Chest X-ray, PA view. Patient: 51 years old, sex F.
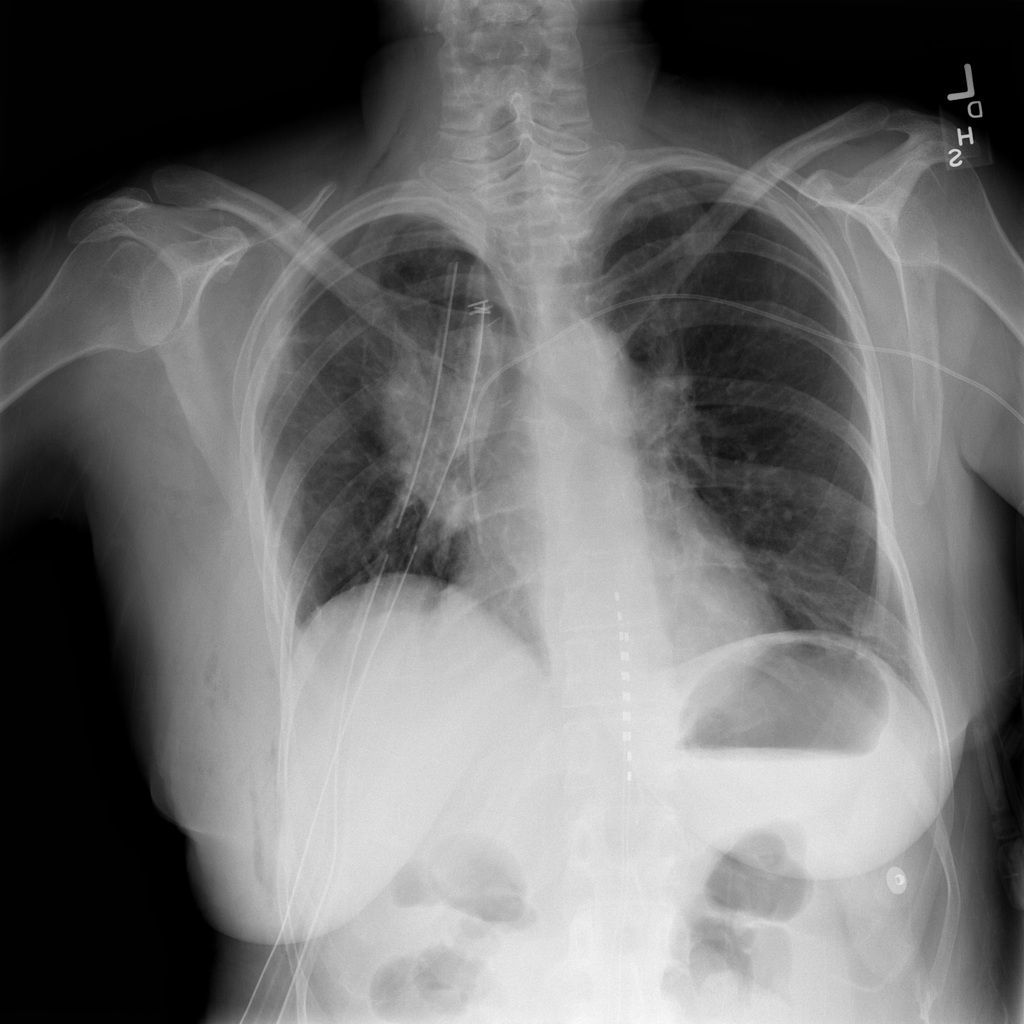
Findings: Emphysema, Infiltration, Mass